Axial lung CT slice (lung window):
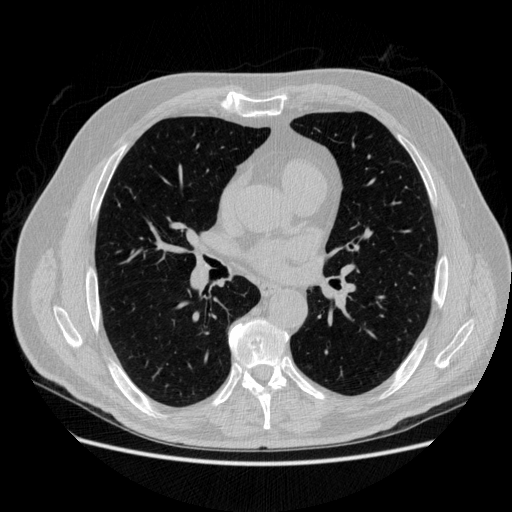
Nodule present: yes
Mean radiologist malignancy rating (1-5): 3.333